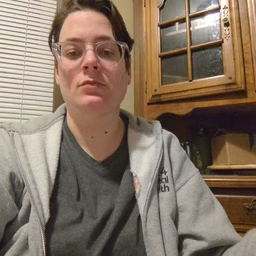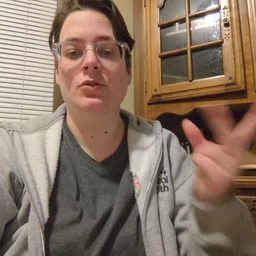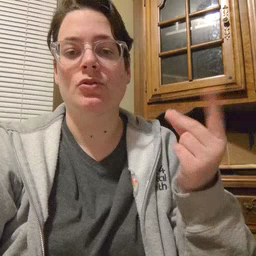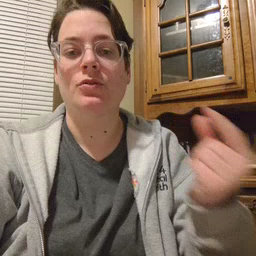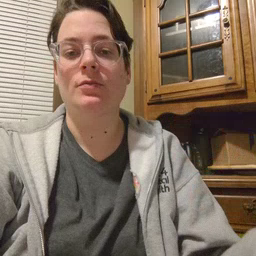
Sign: dog